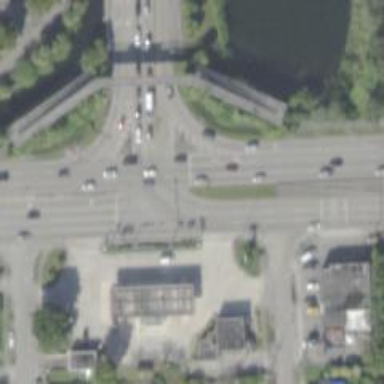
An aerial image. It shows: Secondary link road with asphalt surface and separate sidewalk.